Question: i have created a coverflow using the code given by <URL>.
And it is working fine . Now my question is How i will implement a pinch zoom for the images .?
i have used the TouchImageView class instead of ImagView. but it is not working.
below given is the TouchImageView.java
'''
import android.content.Context;
import android.graphics.Bitmap;
import android.graphics.Matrix;
import android.graphics.PointF;
import android.view.MotionEvent;
import android.view.ScaleGestureDetector;
import android.view.View;
import android.widget.ImageView;
public class TouchImageView extends ImageView {
Matrix matrix = new Matrix();
// We can be in one of these 3 states
static final int NONE = 0;
static final int DRAG = 1;
static final int ZOOM = 2;
int mode = NONE;
// Remember some things for zooming
PointF last = new PointF();
PointF start = new PointF();
float minScale = 1f;
float maxScale = 3f;
float[] m;
float redundantXSpace, redundantYSpace;
float width, height;
static final int CLICK = 3;
float saveScale = 1f;
float right, bottom, origWidth, origHeight, bmWidth, bmHeight;
ScaleGestureDetector mScaleDetector;
Context context;
public TouchImageView(Context context) {
super(context);
super.setClickable(true);
this.context = context;
mScaleDetector = new ScaleGestureDetector(context, new ScaleListener());
matrix.setTranslate(1f, 1f);
m = new float[9];
setImageMatrix(matrix);
setScaleType(ScaleType.MATRIX);
setOnTouchListener(new OnTouchListener() {
@Override
public boolean onTouch(View v, MotionEvent event) {
mScaleDetector.onTouchEvent(event);
matrix.getValues(m);
float x = m[Matrix.MTRANS_X];
float y = m[Matrix.MTRANS_Y];
PointF curr = new PointF(event.getX(), event.getY());
switch (event.getAction()) {
case MotionEvent.ACTION_DOWN:
last.set(event.getX(), event.getY());
start.set(last);
mode = DRAG;
break;
case MotionEvent.ACTION_MOVE:
if (mode == DRAG) {
float deltaX = curr.x - last.x;
float deltaY = curr.y - last.y;
float scaleWidth = Math.round(origWidth * saveScale);
float scaleHeight = Math.round(origHeight * saveScale);
if (scaleWidth < width) {
deltaX = 0;
if (y + deltaY > 0)
deltaY = -y;
else if (y + deltaY < -bottom)
deltaY = -(y + bottom);
} else if (scaleHeight < height) {
deltaY = 0;
if (x + deltaX > 0)
deltaX = -x;
else if (x + deltaX < -right)
deltaX = -(x + right);
} else {
if (x + deltaX > 0)
deltaX = -x;
else if (x + deltaX < -right)
deltaX = -(x + right);
if (y + deltaY > 0)
deltaY = -y;
else if (y + deltaY < -bottom)
deltaY = -(y + bottom);
}
matrix.postTranslate(deltaX, deltaY);
last.set(curr.x, curr.y);
}
break;
case MotionEvent.ACTION_UP:
mode = NONE;
int xDiff = (int) Math.abs(curr.x - start.x);
int yDiff = (int) Math.abs(curr.y - start.y);
if (xDiff < CLICK && yDiff < CLICK)
performClick();
break;
case MotionEvent.ACTION_POINTER_UP:
mode = NONE;
break;
}
setImageMatrix(matrix);
invalidate();
return true; // indicate event was handled
}
});
}
@Override
public void setImageBitmap(Bitmap bm) {
super.setImageBitmap(bm);
bmWidth = bm.getWidth();
bmHeight = bm.getHeight();
}
public void setMaxZoom(float x)
{
maxScale = x;
}
private class ScaleListener extends ScaleGestureDetector.SimpleOnScaleGestureListener {
@Override
public boolean onScaleBegin(ScaleGestureDetector detector) {
mode = ZOOM;
return true;
}
@Override
public boolean onScale(ScaleGestureDetector detector) {
float mScaleFactor = (float)Math.min(Math.max(.95f, detector.getScaleFactor()), 1.05);
float origScale = saveScale;
saveScale *= mScaleFactor;
if (saveScale > maxScale) {
saveScale = maxScale;
mScaleFactor = maxScale / origScale;
} else if (saveScale < minScale) {
saveScale = minScale;
mScaleFactor = minScale / origScale;
}
right = width * saveScale - width - (2 * redundantXSpace * saveScale);
bottom = height * saveScale - height - (2 * redundantYSpace * saveScale);
if (origWidth * saveScale <= width || origHeight * saveScale <= height) {
matrix.postScale(mScaleFactor, mScaleFactor, width / 2, height / 2);
if (mScaleFactor < 1) {
matrix.getValues(m);
float x = m[Matrix.MTRANS_X];
float y = m[Matrix.MTRANS_Y];
if (mScaleFactor < 1) {
if (Math.round(origWidth * saveScale) < width) {
if (y < -bottom)
matrix.postTranslate(0, -(y + bottom));
else if (y > 0)
matrix.postTranslate(0, -y);
} else {
if (x < -right)
matrix.postTranslate(-(x + right), 0);
else if (x > 0)
matrix.postTranslate(-x, 0);
}
}
}
} else {
matrix.postScale(mScaleFactor, mScaleFactor, detector.getFocusX(), detector.getFocusY());
matrix.getValues(m);
float x = m[Matrix.MTRANS_X];
float y = m[Matrix.MTRANS_Y];
if (mScaleFactor < 1) {
if (x < -right)
matrix.postTranslate(-(x + right), 0);
else if (x > 0)
matrix.postTranslate(-x, 0);
if (y < -bottom)
matrix.postTranslate(0, -(y + bottom));
else if (y > 0)
matrix.postTranslate(0, -y);
}
}
return true;
}
}
@Override
protected void onMeasure (int widthMeasureSpec, int heightMeasureSpec)
{
super.onMeasure(widthMeasureSpec, heightMeasureSpec);
width = MeasureSpec.getSize(widthMeasureSpec);
height = MeasureSpec.getSize(heightMeasureSpec);
//Fit to screen.
float scale;
float scaleX = (float)width / (float)bmWidth;
float scaleY = (float)height / (float)bmHeight;
scale = Math.min(scaleX, scaleY);
matrix.setScale(scale, scale);
setImageMatrix(matrix);
saveScale = 1f;
// Center the image
redundantYSpace = (float)height - (scale * (float)bmHeight) ;
redundantXSpace = (float)width - (scale * (float)bmWidth);
redundantYSpace /= (float)2;
redundantXSpace /= (float)2;
matrix.postTranslate(redundantXSpace, redundantYSpace);
origWidth = width - 2 * redundantXSpace;
origHeight = height - 2 * redundantYSpace;
right = width * saveScale - width - (2 * redundantXSpace * saveScale);
bottom = height * saveScale - height - (2 * redundantYSpace * saveScale);
setImageMatrix(matrix);
}
}
'''
can anybody help me to sort this problem..
Thanks in advance
Here i am adding my class files .
'''
import android.app.Activity;
import android.content.Context;
import android.content.Intent;
import android.os.Bundle;
import android.view.LayoutInflater;
import android.view.MotionEvent;
import android.view.View;
import android.view.View.OnTouchListener;
import android.view.ViewGroup;
import android.view.View.OnLongClickListener;
import android.widget.AdapterView;
import android.widget.AdapterView.OnItemLongClickListener;
import android.widget.BaseAdapter;
import android.widget.ImageView;
import android.widget.Toast;
public class InfiniteGalleryActivity extends Activity {
public static int pos;
/** Called when the activity is first created. */
@Override
public void onCreate(Bundle savedInstanceState) {
super.onCreate(savedInstanceState);
setContentView(R.layout.main);
InfiniteGallery gallery = (InfiniteGallery) findViewById(R.id.mygallery);
gallery.setAdapter(new ImageAdapter(this));
gallery.setOnTouchListener(new OnTouchListener() {
@Override
public boolean onTouch(View v, MotionEvent event) {
switch (event.getAction() & MotionEvent.ACTION_MASK) {
case MotionEvent.ACTION_POINTER_DOWN:
Intent intent = new Intent(InfiniteGalleryActivity.this, TouchImageViewActivity.class);
intent.putExtra("postion", pos);
startActivity(intent);
}
return false;
}
});
}
public class ImageAdapter extends BaseAdapter {
private LayoutInflater inflater = null;
private final Integer[] imageDataList = { R.drawable.a, R.drawable.b,
R.drawable.c};
public ImageAdapter(Context c) {
inflater = (LayoutInflater) getSystemService(Context.LAYOUT_INFLATER_SERVICE);
}
public int getCount() {
if (imageDataList != null) {
return imageDataList.length;
} else {
return 0;
}
}
public Object getItem(int position) {
return position;
}
public long getItemId(int position) {
return position;
}
public View getView(int position, View convertView, ViewGroup parent) {
View view = convertView;
pos =position;
if (view == null) {
view = inflater.inflate(R.layout.itemrender, parent, false);
}
((ImageView) view).setImageResource(imageDataList[position]);
return view;
}
}
}
'''
---
'''
import android.app.Activity;
import android.graphics.Bitmap;
import android.graphics.BitmapFactory;
import android.os.Bundle;
import android.view.ViewGroup.LayoutParams;
import android.widget.LinearLayout;
public class TouchImageViewActivity extends Activity {
Bitmap imageToBeZoom = null;
/** Called when the activity is first created. */
@Override
public void onCreate(Bundle savedInstanceState) {
super.onCreate(savedInstanceState);
try {
int postion = getIntent().getExtras().getInt("position");
// Here you must add the resource id for image potion.
int resourse_id = postion;// get the resouce id here e.g arr[postion];
BitmapFactory.decodeResource(getResources(), resourse_id);
imageToBeZoom = BitmapFactory.decodeFile(imagePath);
ZoomableImageView zoom = new ZoomableImageView(TouchImageViewActivity.this);
zoom.setBitmap(imageToBeZoom);
zoom.setHandler(handler);
LayoutParams parms = new LayoutParams(new LayoutParams(LinearLayout.LayoutParams.FILL_PARENT,
LinearLayout.LayoutParams.FILL_PARENT));
LinearLayout layou = new LinearLayout(TouchImageViewActivity.this);
layou.setBackgroundResource(R.color.black);
layou.addView(zoom, parms);
setContentView(layou);
} catch (Exception e) {
e.printStackTrace();
}
}
@Override
protected void onDestroy() {
if (imageToBeZoom != null && imageToBeZoom.isRecycled() == false) {
imageToBeZoom.recycle();
}
super.onDestroy();
}
}
'''
Now i need to slide images in the gallery and zoom the current image that is there in the view .
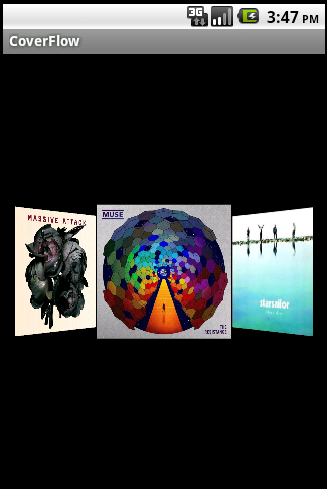
Answer: '''
public class InfiniteGalleryActivity extends Activity {
public static int pos;
ImageAdapter adapter = null;
InfiniteGallery gallery = null;
/** Called when the activity is first created. */
@Override
public void onCreate(Bundle savedInstanceState) {
super.onCreate(savedInstanceState);
setContentView(R.layout.main);
gallery = (InfiniteGallery) findViewById(R.id.mygallery);
adapter = new ImageAdapter(this);
gallery.setAdapter(adapter);
gallery.setOnTouchListener(new OnTouchListener() {
@Override
public boolean onTouch(View v, MotionEvent event) {
switch (event.getAction() & MotionEvent.ACTION_MASK) {
case MotionEvent.ACTION_POINTER_DOWN:
Intent intent = new Intent(InfiniteGalleryActivity.this, TouchImageViewActivity.class);
pos = gallery.getSelectedItemPosition();
int resId = adapter.getResId(pos);
intent.putExtra("resource_id", resId);
startActivity(intent);
}
return false;
}
});
}
public class ImageAdapter extends BaseAdapter {
private LayoutInflater inflater = null;
private final int[] imageDataList = { R.drawable.a, R.drawable.b, R.drawable.c };
public ImageAdapter(Context c) {
inflater = (LayoutInflater) getSystemService(Context.LAYOUT_INFLATER_SERVICE);
}
public int getCount() {
if (imageDataList != null) {
return imageDataList.length;
} else {
return 0;
}
}
public int getResId(int position) {
return imageDataList[position];
}
public Object getItem(int position) {
return position;
}
public long getItemId(int position) {
return position;
}
public View getView(int position, View convertView, ViewGroup parent) {
View view = convertView;
pos = position;
if (view == null) {
view = inflater.inflate(R.layout.itemrender, parent, false);
}
((ImageView) view).setImageResource(imageDataList[position]);
return view;
}
}
}
'''
---
'''
import android.app.Activity;
import android.graphics.Bitmap;
import android.graphics.BitmapFactory;
import android.os.Bundle;
import android.view.ViewGroup.LayoutParams;
import android.widget.LinearLayout;
public class TouchImageViewActivity extends Activity {
Bitmap imageToBeZoom = null;
/** Called when the activity is first created. */
@Override
public void onCreate(Bundle savedInstanceState) {
super.onCreate(savedInstanceState);
try {
int rid = getIntent().getExtras().getInt("resource_id");
BitmapFactory.decodeResource(getResources(), rid);
imageToBeZoom = BitmapFactory.decodeFile(imagePath);
ZoomableImageView zoom = new ZoomableImageView(TouchImageViewActivity.this);
zoom.setBitmap(imageToBeZoom);
LayoutParams parms = new LayoutParams(new LayoutParams(LinearLayout.LayoutParams.FILL_PARENT,
LinearLayout.LayoutParams.FILL_PARENT));
LinearLayout layou = new LinearLayout(TouchImageViewActivity.this);
layou.setBackgroundResource(android.R.color.black);
layou.addView(zoom, parms);
setContentView(layou);
} catch (Exception e) {
e.printStackTrace();
}
}
@Override
protected void onDestroy() {
if (imageToBeZoom != null && imageToBeZoom.isRecycled() == false) {
imageToBeZoom.recycle();
}
super.onDestroy();
}
}
'''